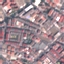
Label: Residential